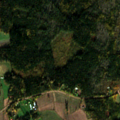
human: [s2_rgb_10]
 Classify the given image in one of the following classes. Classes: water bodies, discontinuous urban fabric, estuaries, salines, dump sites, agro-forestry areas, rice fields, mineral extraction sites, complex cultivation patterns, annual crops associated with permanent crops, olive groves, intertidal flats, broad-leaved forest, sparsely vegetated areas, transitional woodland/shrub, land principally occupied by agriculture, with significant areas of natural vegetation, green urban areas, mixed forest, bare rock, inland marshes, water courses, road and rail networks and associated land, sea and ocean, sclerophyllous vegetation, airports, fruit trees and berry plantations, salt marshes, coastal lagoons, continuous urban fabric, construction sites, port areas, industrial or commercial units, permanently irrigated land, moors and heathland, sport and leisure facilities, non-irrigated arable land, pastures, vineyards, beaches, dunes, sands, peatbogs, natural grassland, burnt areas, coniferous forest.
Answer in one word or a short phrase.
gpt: discontinuous urban fabric, non-irrigated arable land, land principally occupied by agriculture, with significant areas of natural vegetation, coniferous forest, mixed forest